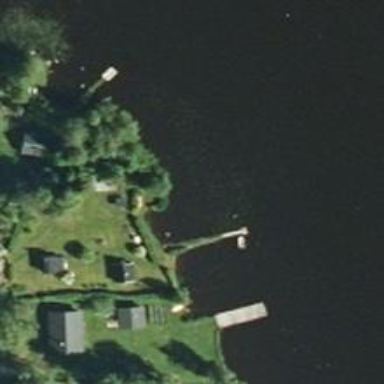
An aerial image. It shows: Man-made pier.